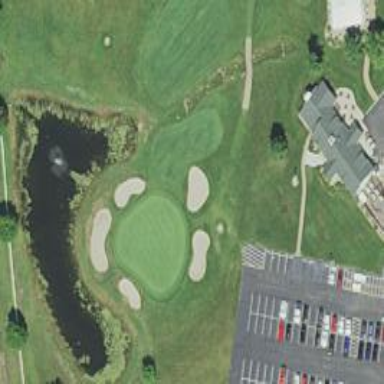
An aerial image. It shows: View of golf hole.